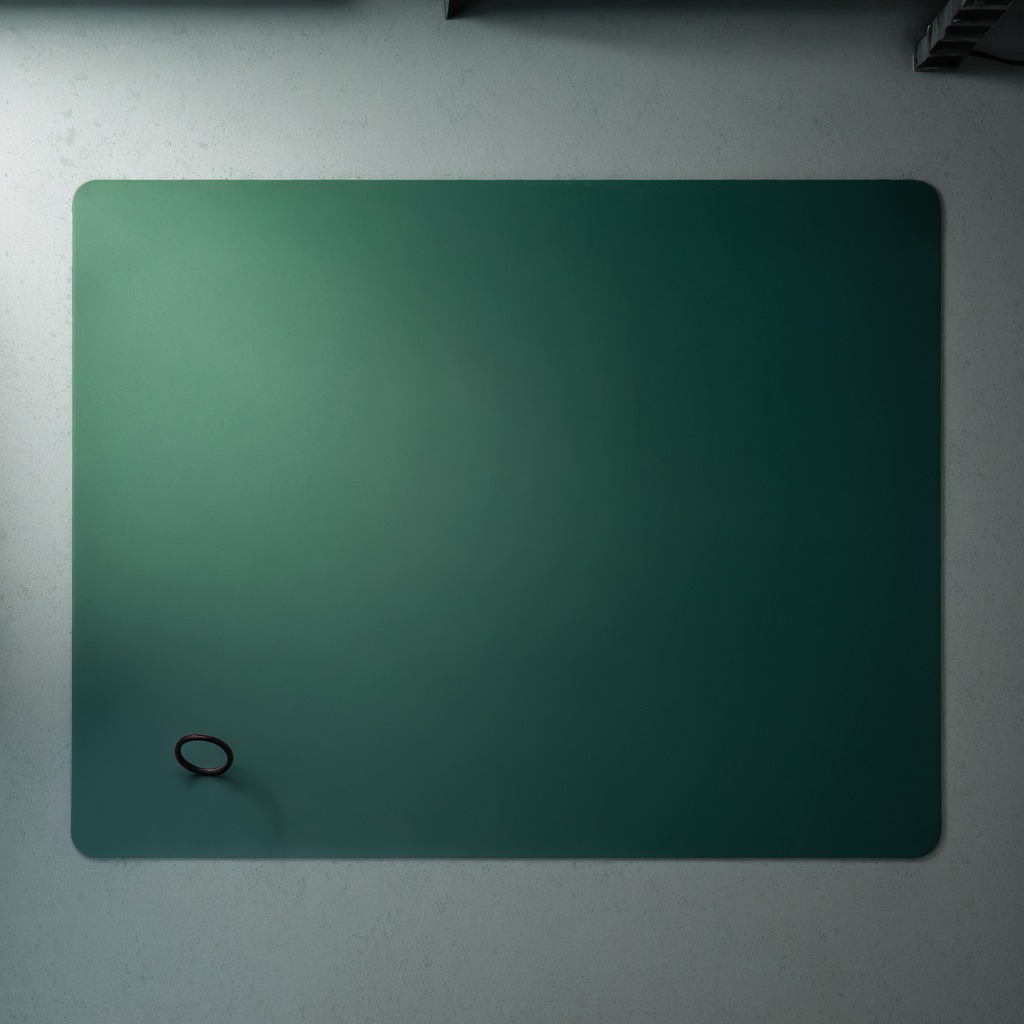
A rubber O-ring lying on a green rubber mat inside a workshop under bright overhead lighting crisp shadows high clarity worn but beneath the mat